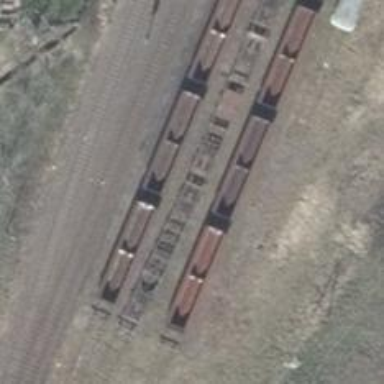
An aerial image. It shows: Railway yard.